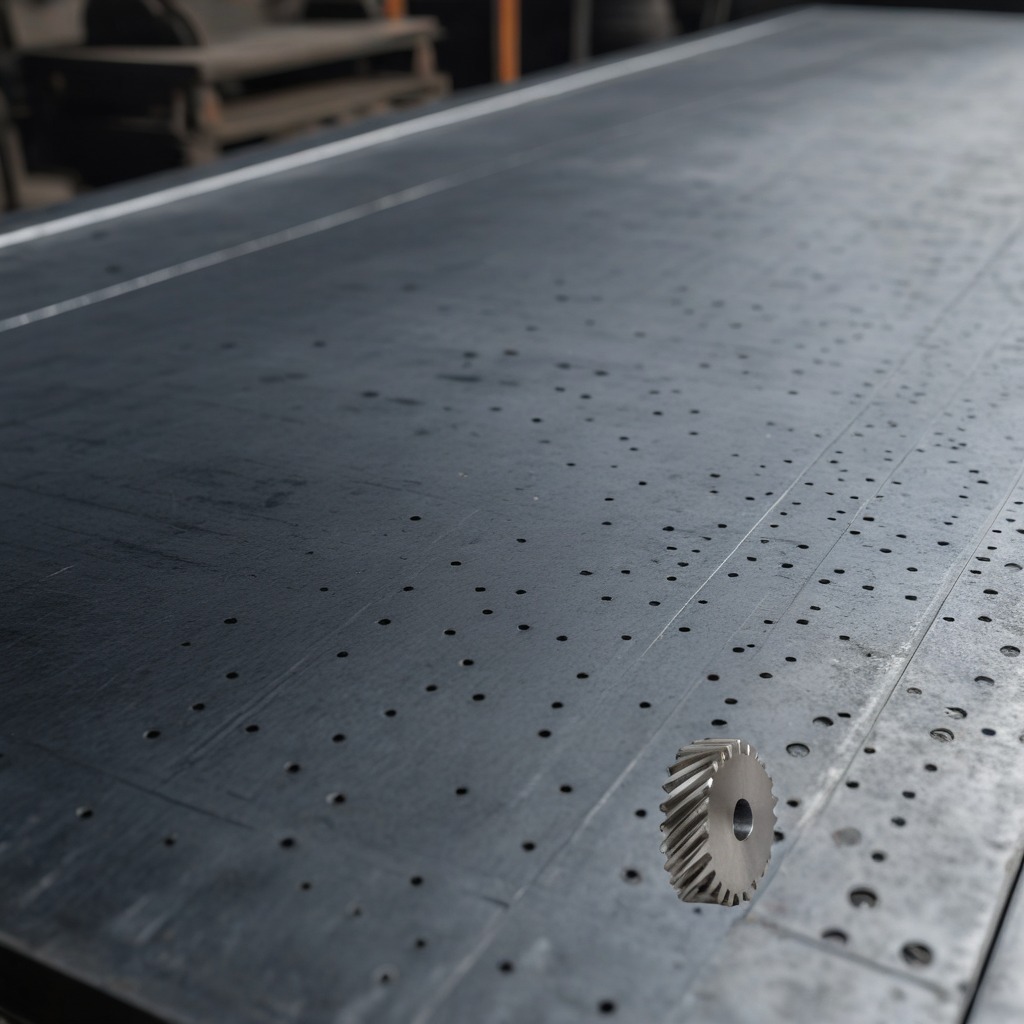
A steel gear with teeth is lying on the cold steel table in a mining workshop.